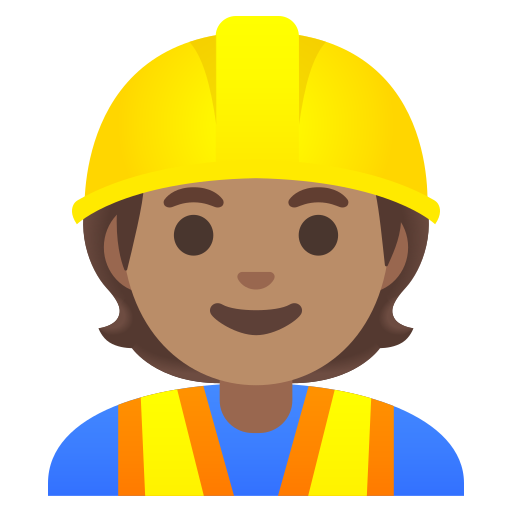
Emoji: 👷🏽